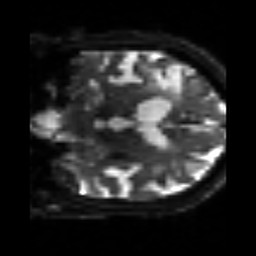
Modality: sbref
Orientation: coronal
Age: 69
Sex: male
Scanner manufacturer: siemens
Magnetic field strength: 3 T
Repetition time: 3.2 s
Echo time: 0.081 s